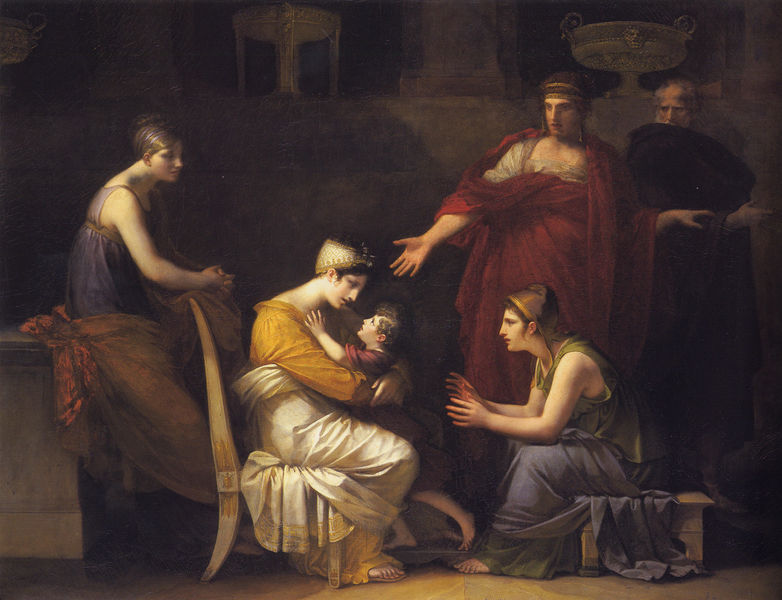
Titel: Andromaque et Astyanax, Andromache und Astyanax
Künstler: Pierre Paul Prudhon
Standort: New York (New York)
Institution: The Metropolitan Museum of Art
Schlagwörter: blau, dunkel, fuß, gemälde, gruppe, hand, haut, held, kopf, mann, schatten, umhang, weiß, frauen, gelb, grün, menschen, ocker, sitzen, braun, frankreich, frau, frisur, frisuren, geste, grau, haar, hell, holz, kleid, kleider, kopfbedeckungen, licht, männer, orange, profil, raum, schwarz, stuhl, stühle, szene, säule, zimmer, blick, rot, tuch, beige, rock, schleife, alt, bart, gesichter, jung, mütze, arm, arme, blass, falten, gesicht, halten, historie, kleidung, mensch, schale, schüssel, sehen, sockel, stehen, stein, hals, hände, innenraum, schauen, öl, sonne, boden, gewand, gold, sessel, sitzend, stoff, stoffe, tücher, familie, gewänder, kind, klassizismus, mutter, personen, tochter, bühne, blässe, renaissance, helldunkel, henkel, schalen, vase, kopfbedeckung, taille, liebe, umarmung, düster, bogen, farben, lila, violett, baby, dielen, haarband, hocker, schemel, theather, historienbild, stuhllehne, vasen, sandalen, junge, zeigen, posen, barfuss, truhe, antike, helligkeit, revolution, knien, kiste, gestik, hauben, beten, fußbank, mythologie, rosig, rom, kleinkind, zuneigung, römer, trost, sklave, antik, griechen, toga, historienmalerei, griechenland, altmeisterlich, blickkontakt, kulisse, tempel, chiaroscuro, empire, ansehen, sechs, aufregung, david, klassik, tunika, drama, sohn, freiheitsmütze, bitten, römisch, lange kleider, frauengruppe, angelika kauffmann, kauffmann, heimkehr, aufgeregt, kopfband, antikisieren, fragen, golsd, klassizism, mama, moderne maria, phrygische mütze, reflexionsfigur, trägerchen, zuflucht, faruen, zeigend, jacques louis david, armblau